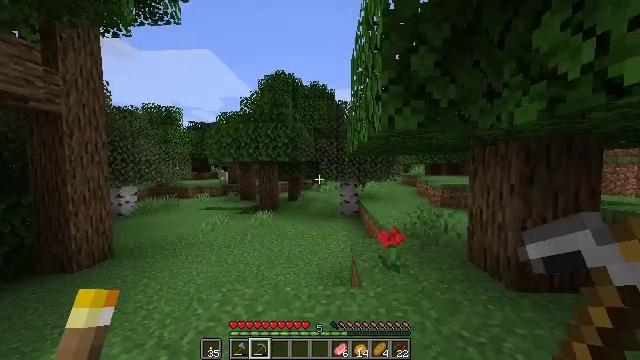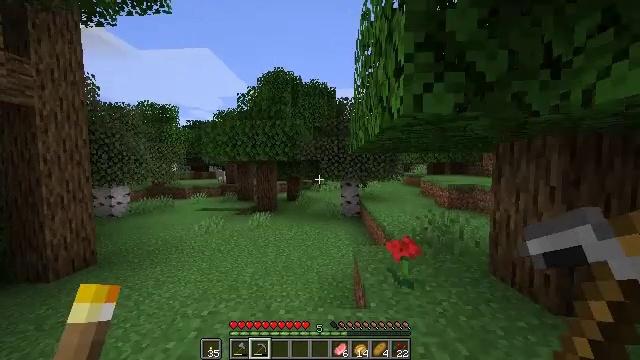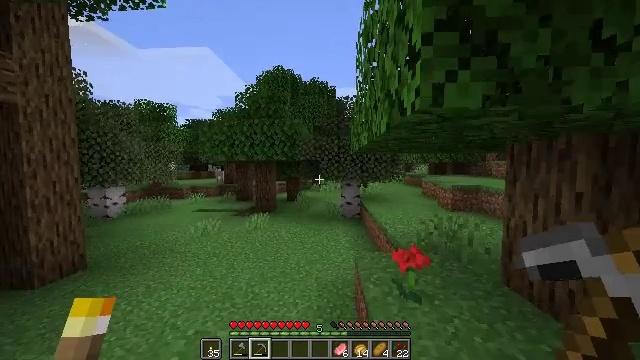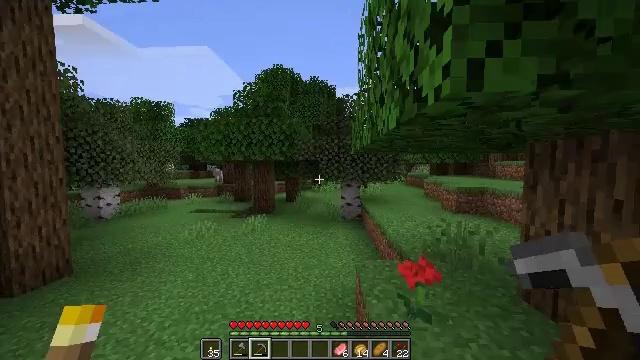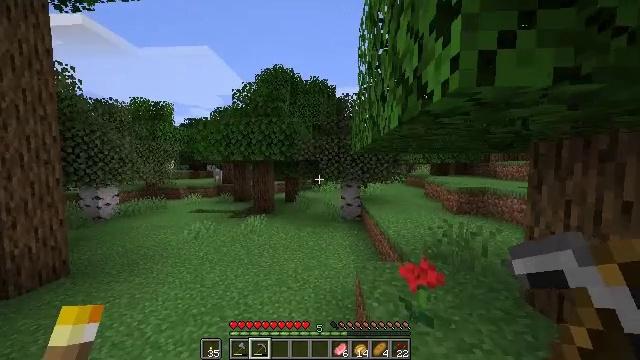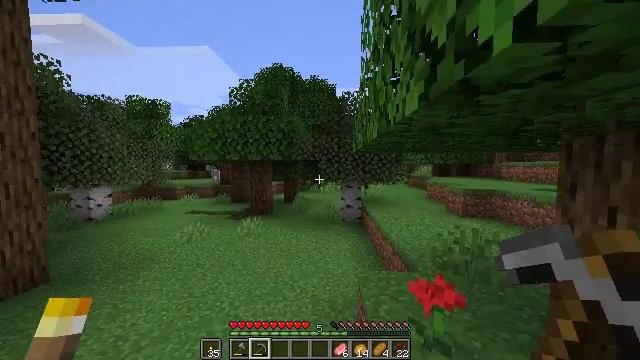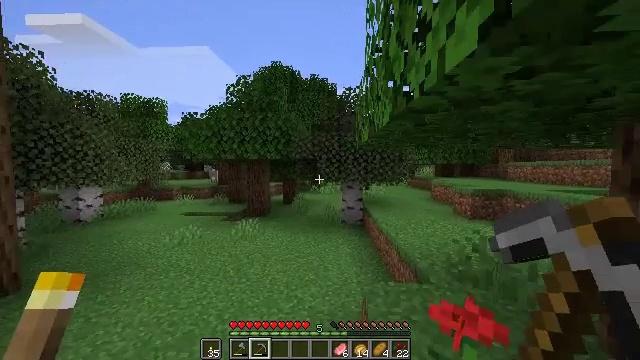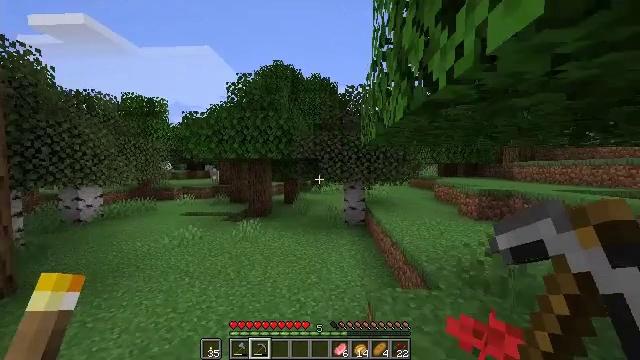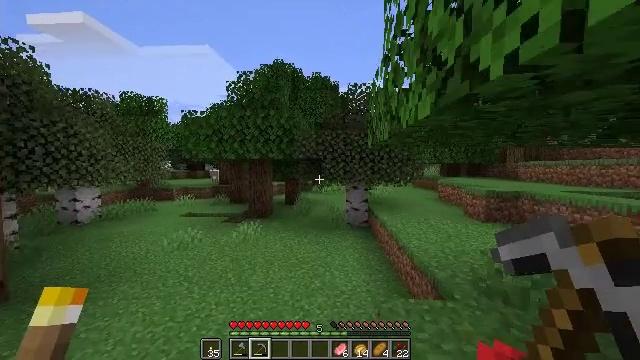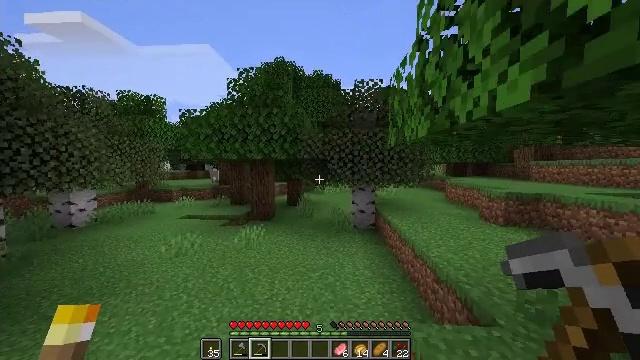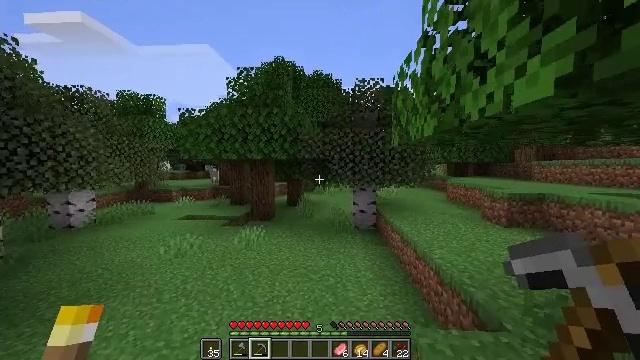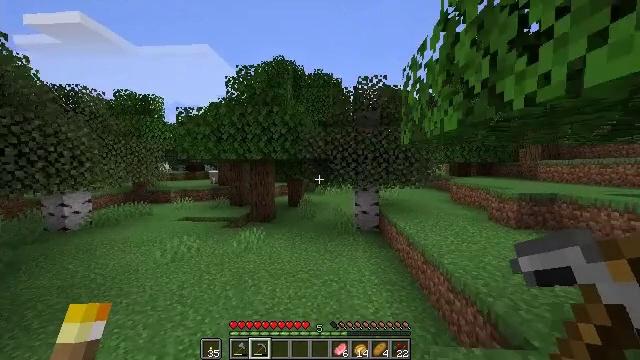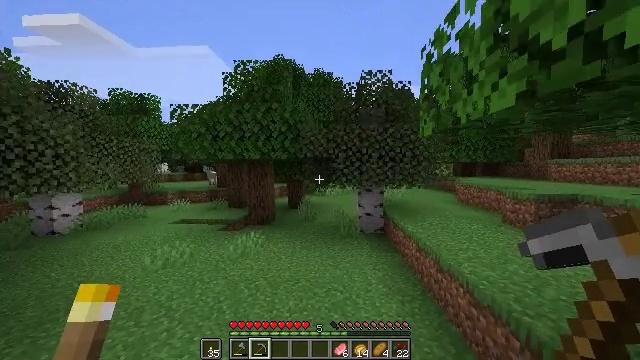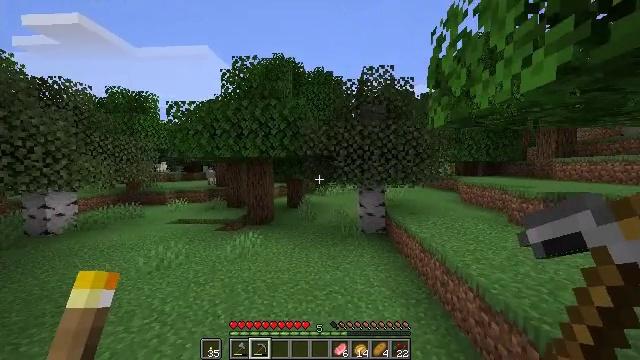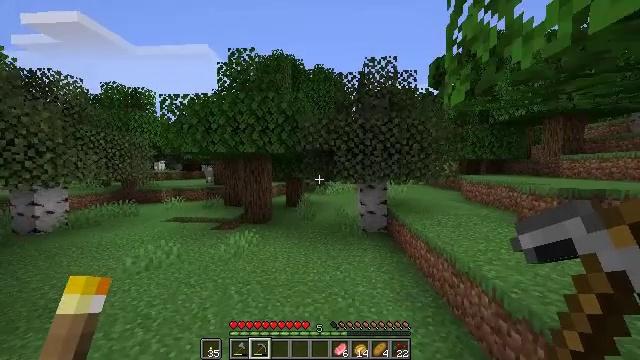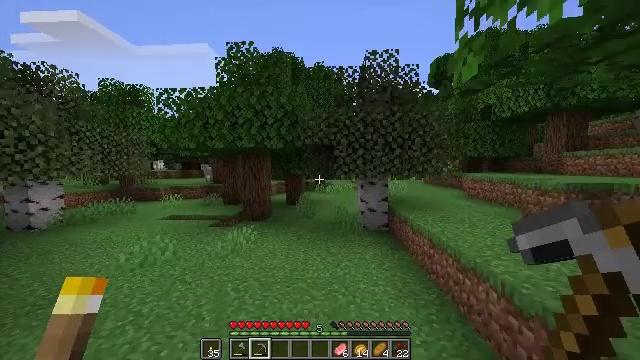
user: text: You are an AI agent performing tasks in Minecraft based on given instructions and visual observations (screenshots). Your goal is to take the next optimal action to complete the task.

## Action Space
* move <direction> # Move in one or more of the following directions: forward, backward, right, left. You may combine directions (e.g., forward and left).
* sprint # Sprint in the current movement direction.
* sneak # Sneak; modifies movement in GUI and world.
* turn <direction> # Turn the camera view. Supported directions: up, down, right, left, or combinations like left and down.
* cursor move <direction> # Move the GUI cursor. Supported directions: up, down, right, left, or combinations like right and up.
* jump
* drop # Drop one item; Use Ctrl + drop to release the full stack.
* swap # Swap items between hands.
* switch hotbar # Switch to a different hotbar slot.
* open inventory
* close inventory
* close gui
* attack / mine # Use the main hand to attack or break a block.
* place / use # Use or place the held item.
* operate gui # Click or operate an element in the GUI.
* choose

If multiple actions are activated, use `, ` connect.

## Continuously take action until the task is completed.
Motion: motion action
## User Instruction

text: Gather spruce leaves to collect foliage.
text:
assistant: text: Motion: move forward, sprint
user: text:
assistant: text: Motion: move forward, sprint
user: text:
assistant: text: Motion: move forward, sprint
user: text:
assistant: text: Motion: move forward, sprint
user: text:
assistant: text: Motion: move forward, sprint
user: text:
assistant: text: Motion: move forward, sprint
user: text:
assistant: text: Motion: move forward and move left, sprint
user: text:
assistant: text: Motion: move forward and move left, sprint
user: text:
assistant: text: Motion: move forward, sprint
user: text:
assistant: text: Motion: move forward, sprint
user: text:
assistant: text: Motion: move forward, sprint
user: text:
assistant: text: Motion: move forward, sprint
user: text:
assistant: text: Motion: move forward, sprint
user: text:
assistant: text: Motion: move forward, sprint
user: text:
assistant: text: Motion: move forward, sprint
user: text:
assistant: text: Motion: move forward, sprint
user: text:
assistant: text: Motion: move forward, sprint
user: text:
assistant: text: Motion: move forward, sprint
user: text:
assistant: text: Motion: move forward, sprint
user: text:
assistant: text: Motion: move forward, sprint
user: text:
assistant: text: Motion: move forward, sprint
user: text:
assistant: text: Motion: move forward, sprint
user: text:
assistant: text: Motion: move forward, sprint
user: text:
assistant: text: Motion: move forward, sprint
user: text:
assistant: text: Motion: move forward, sprint
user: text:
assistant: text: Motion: move forward, sprint
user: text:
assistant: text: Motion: move forward, sprint
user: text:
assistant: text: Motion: move forward, sprint
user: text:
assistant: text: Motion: move forward, sprint
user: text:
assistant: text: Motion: move forward, sprint